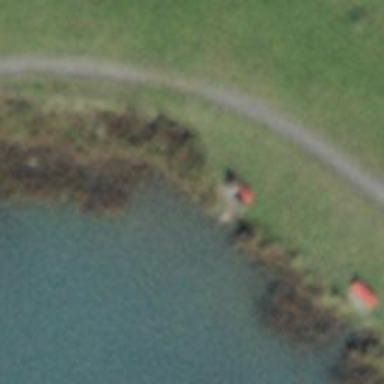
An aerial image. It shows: Red bench.